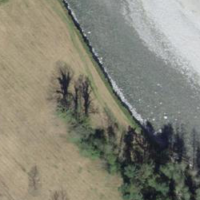
EUNIS habitat code: 24
Species observed at this site:
Lysimachia vulgaris
Agrimonia eupatoria
Humulus lupulus